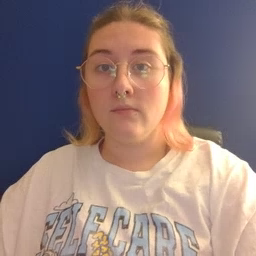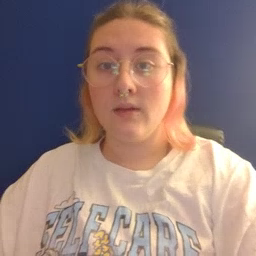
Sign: ear